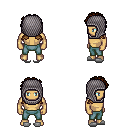
a pixel art fantasy rpg character, male body template, human, tanned skin, leather shoulder armor, teal pants, brown curly afro hairstyle, chain hood, white slippers, four views (front, back, left, right), 2x2 character sprite sheet, small pixel art, hard edges, no anti-aliasing